Question: I have a gradient as a background colour but it's just repeating. I want the gradient to stretch to full screen so it's not possible to zoom out and see any white space or repeated gradients.
Here is my css for the body
'''
body {
text-align:center;
background: rgb(238,238,238); /* Old browsers */
background: -moz-linear-gradient(top, rgba(238,238,238,1) 0%, rgba(89,89,89,1) 100%); /* FF3.6+ */
background: -webkit-gradient(linear, left top, left bottom, color-stop(0%,rgba(238,238,238,1)), color-stop(100%,rgba(89,89,89,1))); /* Chrome,Safari4+ */
background: -webkit-linear-gradient(top, rgba(238,238,238,1) 0%,rgba(89,89,89,1) 100%); /* Chrome10+,Safari5.1+ */
background: -o-linear-gradient(top, rgba(238,238,238,1) 0%,rgba(89,89,89,1) 100%); /* Opera 11.10+ */
background: -ms-linear-gradient(top, rgba(238,238,238,1) 0%,rgba(89,89,89,1) 100%); /* IE10+ */
background: linear-gradient(to bottom, rgba(238,238,238,1) 0%,rgba(89,89,89,1) 100%); /* W3C */
filter: progid:DXImageTransform.Microsoft.gradient( startColorstr='#eeeeee', endColorstr='#595959',GradientType=0 ); /* IE6-9 */
}
'''
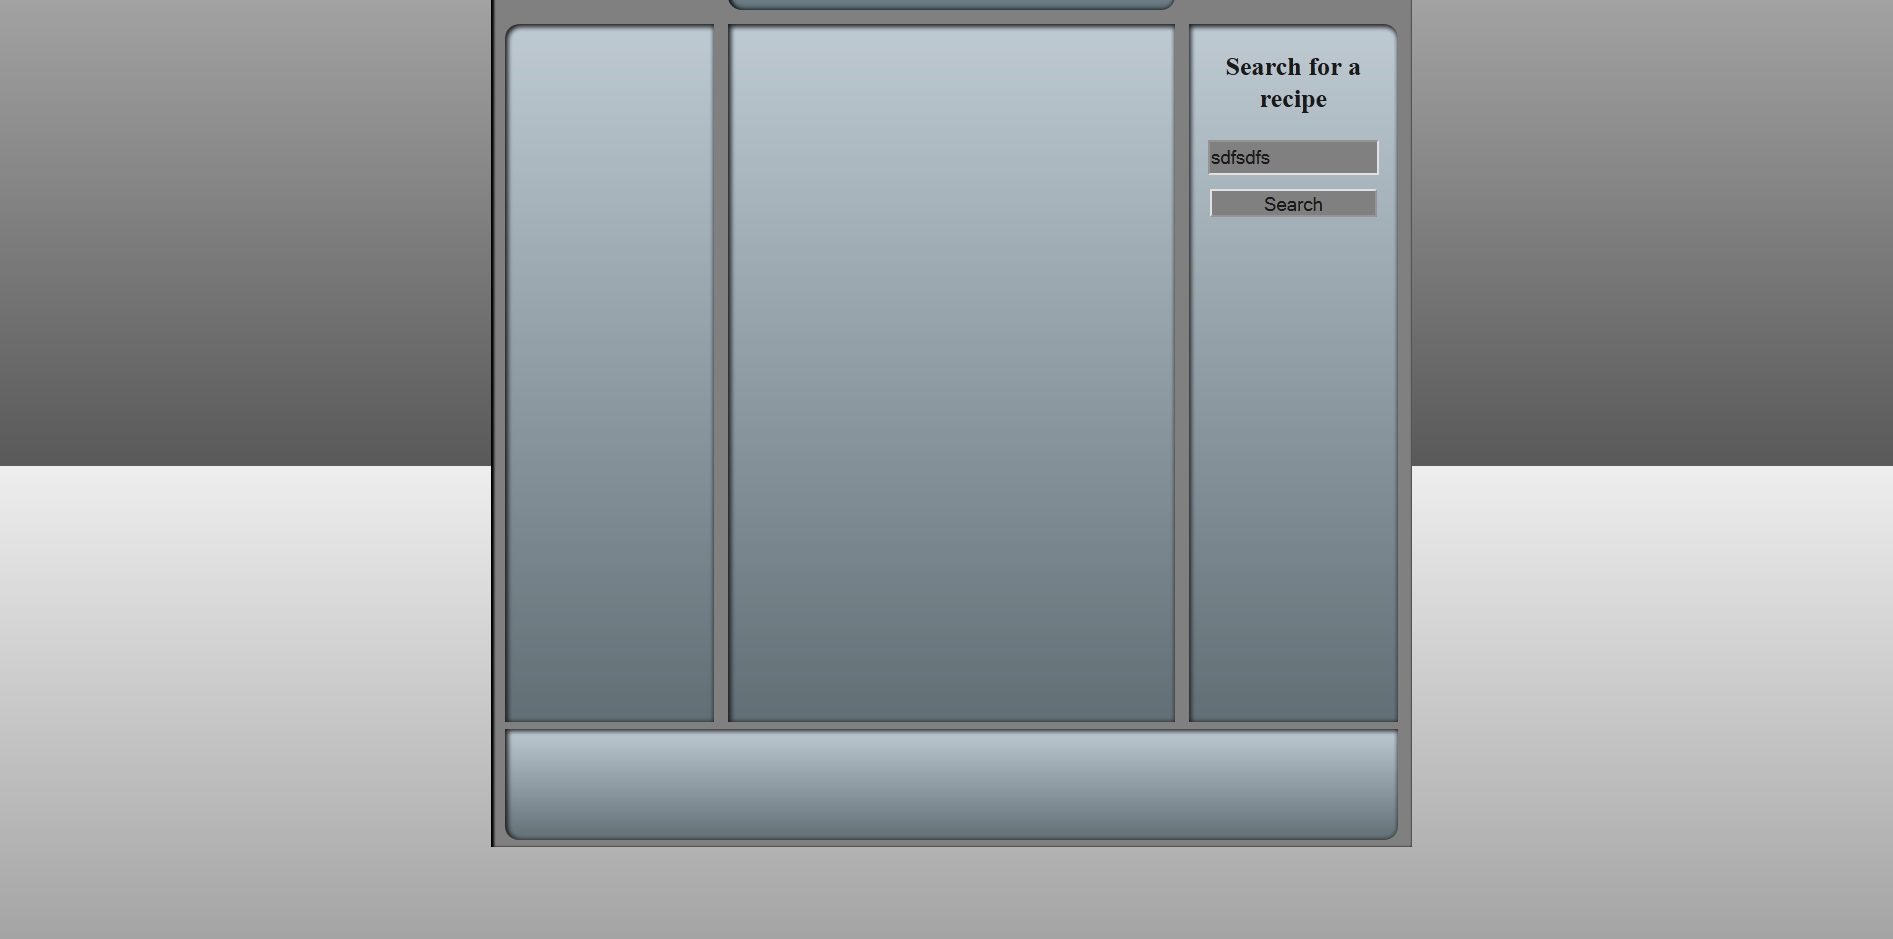
Answer: Try to set the height and width on 'body' and also try to use 'background-attachment':
'''
html, body
{
width: 100%;
height: 100%;
}
body
{
...
width: 100%;
height: 100%;
background-attachment: fixed;
}
'''